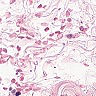
Metastatic tissue present: no